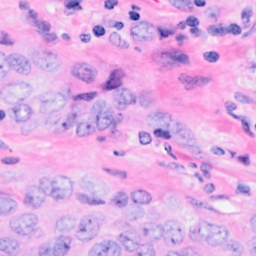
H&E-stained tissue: Breast